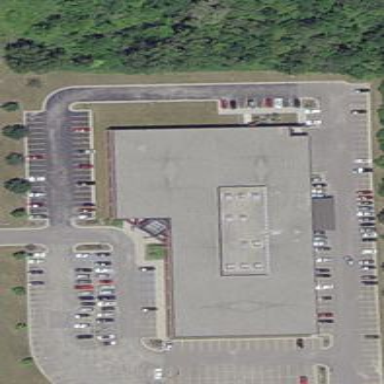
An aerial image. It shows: Office building with flat roof.